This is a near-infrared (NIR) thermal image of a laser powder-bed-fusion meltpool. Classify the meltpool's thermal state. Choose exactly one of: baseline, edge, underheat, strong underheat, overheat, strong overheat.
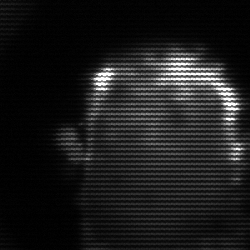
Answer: baseline